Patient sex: F
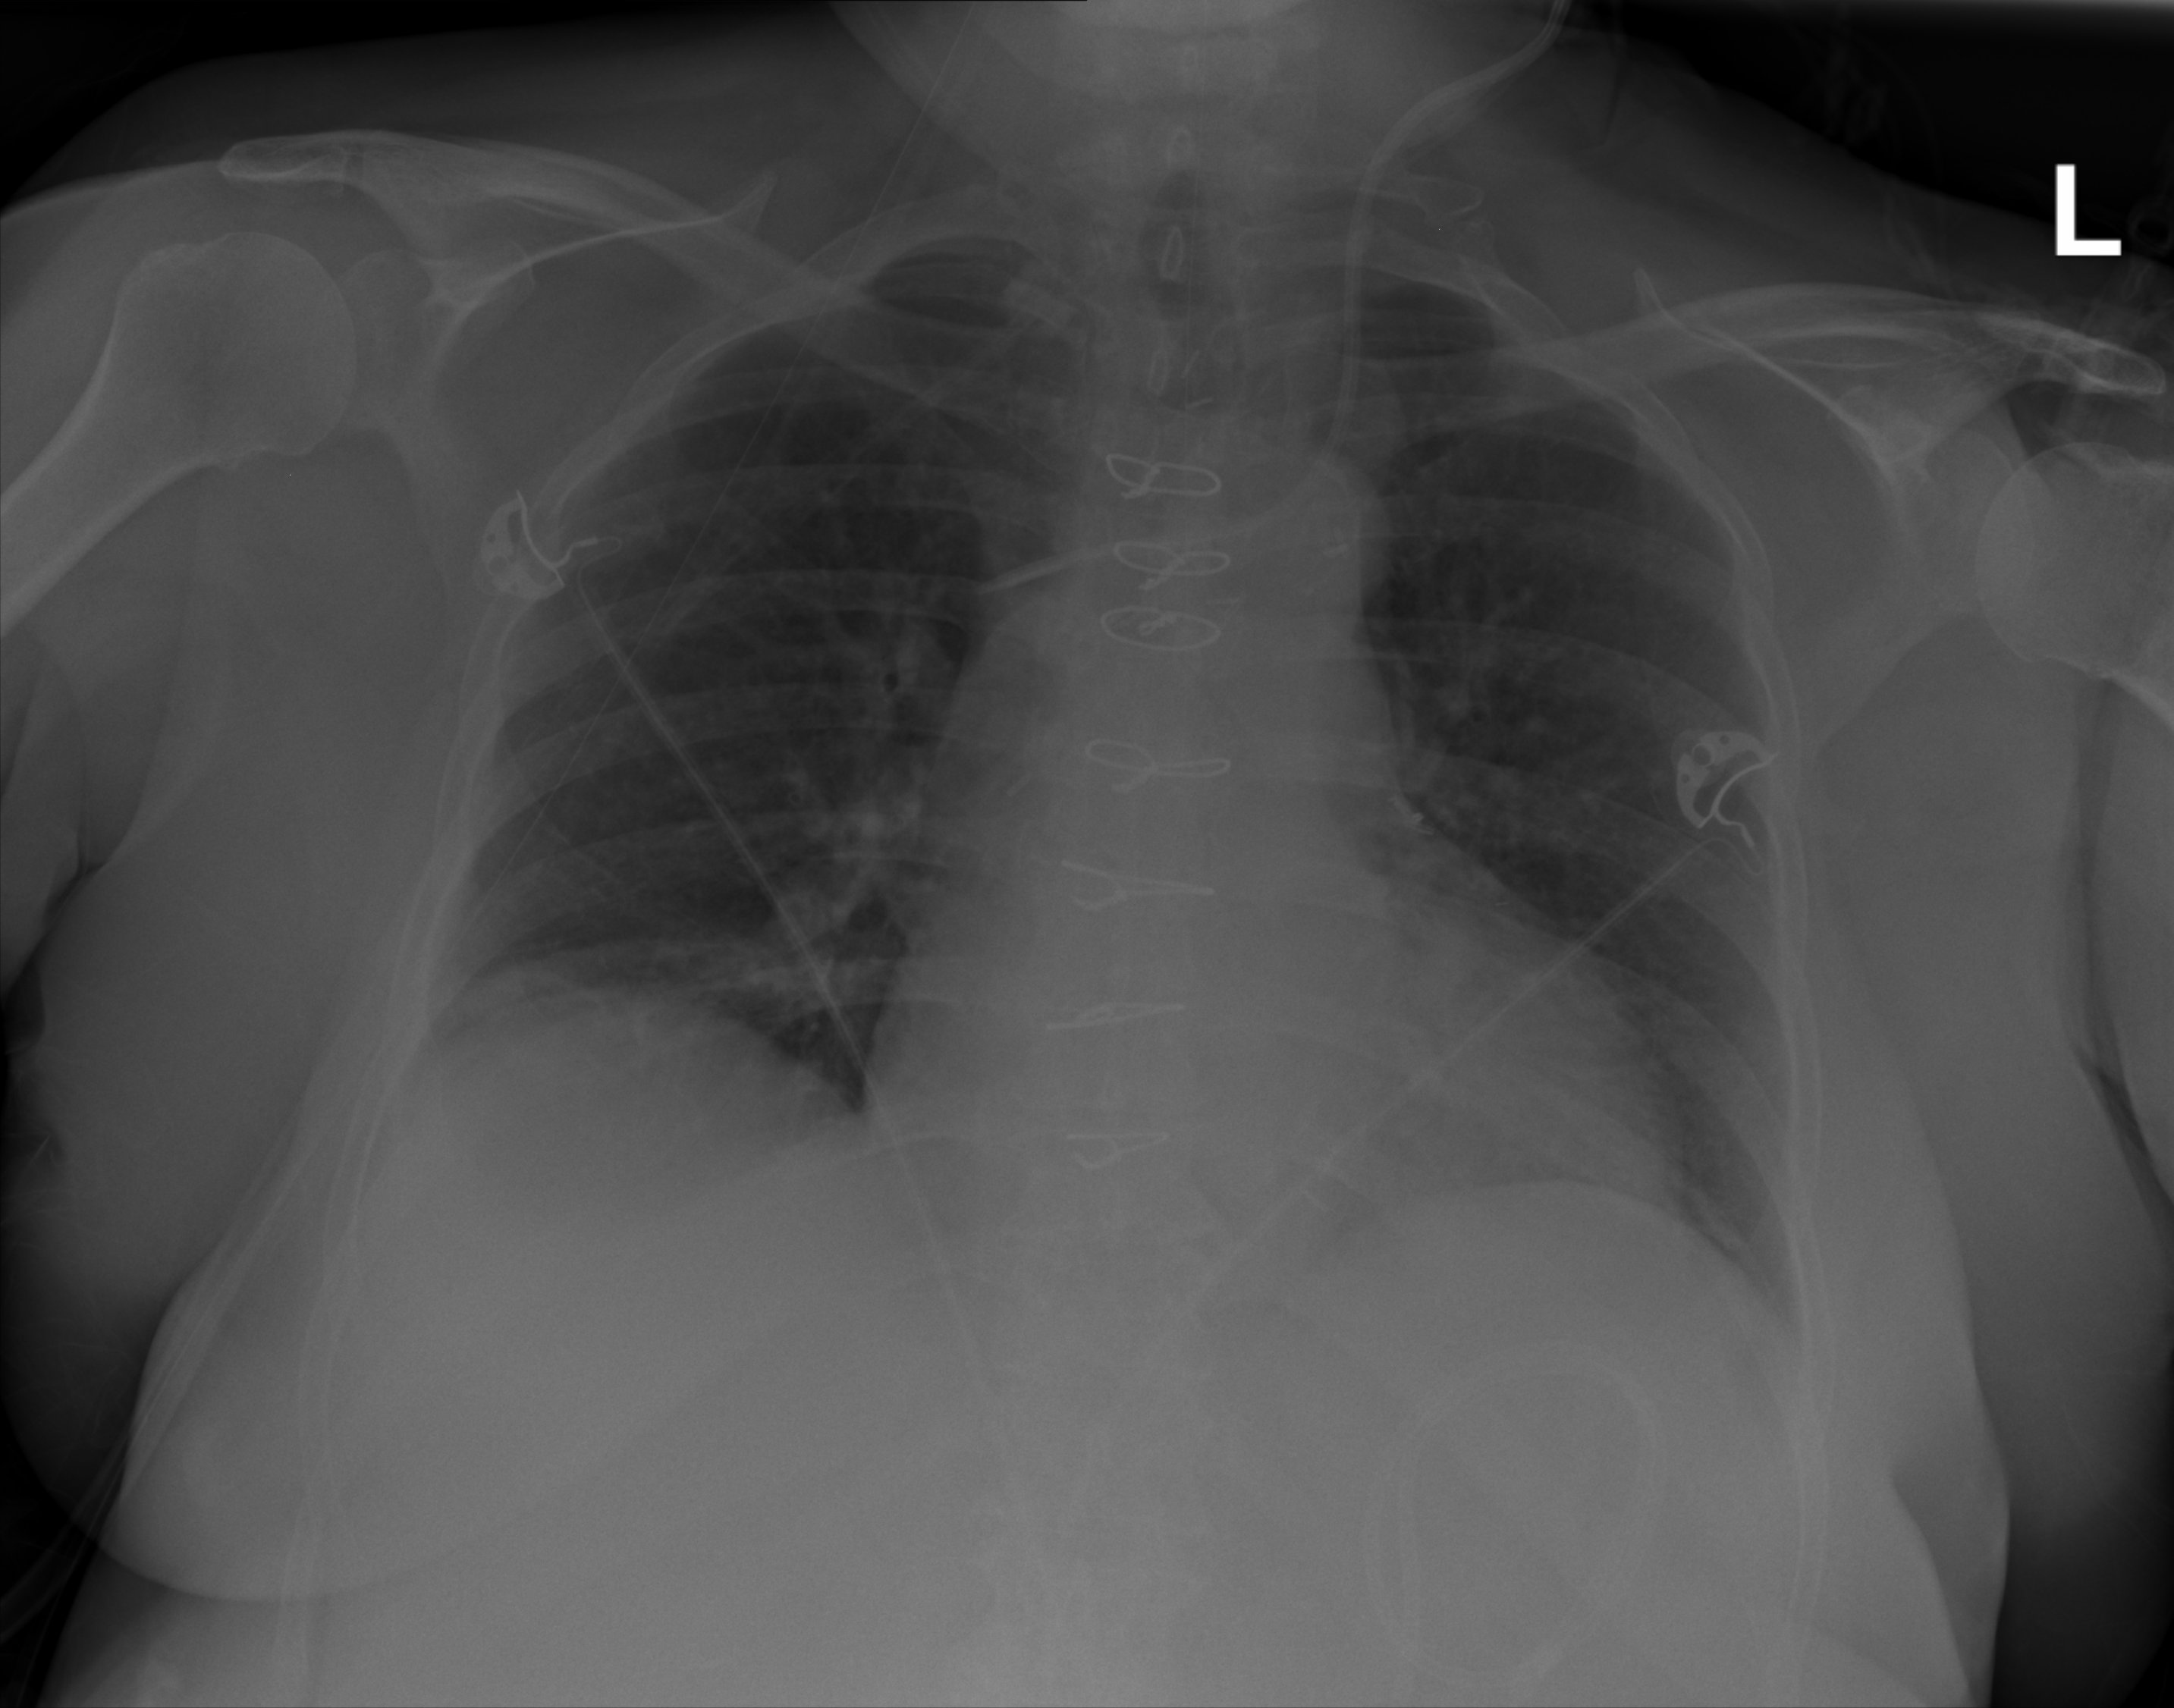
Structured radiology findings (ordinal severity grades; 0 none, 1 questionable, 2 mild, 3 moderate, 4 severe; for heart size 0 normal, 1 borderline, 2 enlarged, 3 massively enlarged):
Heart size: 2
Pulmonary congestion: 1
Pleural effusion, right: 1
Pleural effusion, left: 0
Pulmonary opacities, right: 0
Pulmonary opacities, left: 0
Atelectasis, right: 2
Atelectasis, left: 2